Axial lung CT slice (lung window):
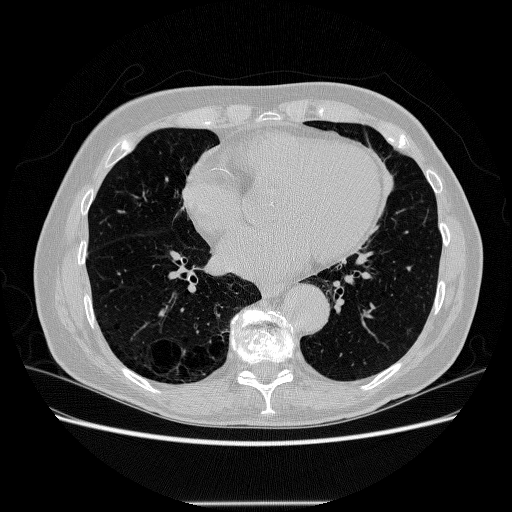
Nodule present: no